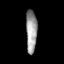
Tissue: prostate
Cell type: Epithelial cells
Senescence score: 0.3342
Nuclear area (px): 466
Mean DAPI intensity: 155.459